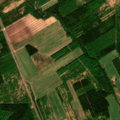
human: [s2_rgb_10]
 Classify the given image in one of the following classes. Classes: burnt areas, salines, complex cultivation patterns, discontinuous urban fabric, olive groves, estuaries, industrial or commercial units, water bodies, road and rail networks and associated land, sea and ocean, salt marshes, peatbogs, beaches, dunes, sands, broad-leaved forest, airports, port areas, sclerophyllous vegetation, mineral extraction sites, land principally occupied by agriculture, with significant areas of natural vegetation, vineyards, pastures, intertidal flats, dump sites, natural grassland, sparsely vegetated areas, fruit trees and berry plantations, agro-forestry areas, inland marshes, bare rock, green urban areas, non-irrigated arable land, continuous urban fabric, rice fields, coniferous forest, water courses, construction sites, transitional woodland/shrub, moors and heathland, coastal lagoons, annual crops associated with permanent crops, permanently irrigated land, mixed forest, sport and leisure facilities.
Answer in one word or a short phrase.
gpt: land principally occupied by agriculture, with significant areas of natural vegetation, mixed forest